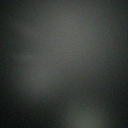
Screen state: off